Question: When user interaction creates a port in an object (right click on the object then "add left port"), all objects get the same port added, the same for the object in the palette.
How can I prevent the creation of a port from spreading to all objects?

'''
<!DOCTYPE html>
<html>
<head>
<meta name="viewport" content="width=device-width, initial-scale=1">
<title>LLDynp</title>
<meta name="description" content="Nodes with varying lists of ports on each of four sides." />
<!-- Copyright <PHONE> by Northwoods Software Corporation. -->
<meta charset="UTF-8">
<script src="../release/go-debug.js"></script>
<span id="diagramEventsMsg" style="color: red"></span>
<span id="changeMethodsMsg" style="color: red"></span>
<span id="BackgroundDoubleClicked" style="color: red"></span>
<p>
<script id="code">
function init() {
var $ = go.GraphObject.make; //for conciseness in defining node templates
myDiagram =
$(go.Diagram, "myDiagramDiv",
{
allowDrop: true, // from Palette
mouseDrop: function(e) { finishDrop(e, null); },
"commandHandler.archetypeGroupData": { isGroup: true, category: "OfGroups" },
"undoManager.isEnabled": true
});
// this function is used to highlight a Group that the selection may be dropped into
function highlightGroup(e, grp, show) {
if (!grp) return;
e.handled = true;
if (show) {
// cannot depend on the grp.diagram.selection in the case of external drag-and-drops;
// instead depend on the DraggingTool.draggedParts or .copiedParts
var tool = grp.diagram.toolManager.draggingTool;
var map = tool.draggedParts || tool.copiedParts; // this is a Map
// now we can check to see if the Group will accept membership of the dragged Parts
if (grp.canAddMembers(map.toKeySet())) {
grp.isHighlighted = true;
return;
}
}
grp.isHighlighted = false;
}
function finishDrop(e, grp) {
var ok = (grp !== null
? grp.addMembers(grp.diagram.selection, true)
: e.diagram.commandHandler.addTopLevelParts(e.diagram.selection, true));
if (!ok) e.diagram.currentTool.doCancel();
}
// LL
function showMessage(s) {
document.getElementById("diagramEventsMsg").textContent = s;
}
// To simplify this code we define a function for creating a context menu button:
function makeButton(text, action, visiblePredicate) {
return $("ContextMenuButton",
$(go.TextBlock, text),
{ click: action },
//{showMessage( "button: " + myDiagram.lastInput.button);
// don't bother with binding GraphObject.visible if there's no predicate
visiblePredicate ? new go.Binding("visible", "", function(o, e) { return o.myDiagram ? visiblePredicate(o, e) : false; }).ofObject() : {});
//}
}
var nodeMenu = // context menu for each Node
$(go.Adornment, "Horizontal",
makeButton("Add left port",
function (e, obj) { addPort("left"); }),
makeButton("Add right port",
function (e, obj) { addPort("right"); }),
); //Leon end nodeMenu
// Add a port to the specified side of the selected nodes.
function addPort(side) {
myDiagram.startTransaction("addPort");
myDiagram.selection.each(function(node) {
// skip any selected Links
if (!(node instanceof go.Node)) return;
// compute the next available index number for the side
var i = 0;
while (node.findPort(side + i.toString()) !== node) i++;
// now this new port name is unique within the whole Node because of the side prefix
var name = side + i.toString();
// get the Array of port data to be modified
var arr = node.data[side + "Array"];
showMessage ("node: " + node + ";name: " + name + ";arr: " + arr + ";node.data: " + node.data + "; node.data[side=" + node.data[side + "Array"]);
if (arr) { console.log("arr is true")
// create a new port data object
var newportdata = {
portId: name,
portColor: "rgb(180, 0, 0)" //go.Brush.randomColor()
// if you add port data properties here, you should copy them in copyPortData above
};
// and add it to the Array of port data
myDiagram.model.insertArrayItem(arr, -1, newportdata);
}
});
myDiagram.commitTransaction("addPort");
}
var portSize = new go.Size(10, 10);
myDiagram.linkTemplate =
$(go.Link,
{
routing: go.Link.Orthogonal, corner: 5,
relinkableFrom: true, relinkableTo: true
},
$(go.Shape, { stroke: "gray", strokeWidth: 2 }),
$(go.Shape, { stroke: "gray", fill: "gray", toArrow: "Standard" })
);
////////////// groupTemplateMap ///////////////////////////////////
myDiagram.groupTemplateMap.add("OfGroups",
$(go.Group, "Table",// left ports+ placeHolder+right ports
{ locationObjectName: "BODY",
selectionObjectName: "PH",
resizable: true,
resizeObjectName: "PH",
contextMenu: nodeMenu,
background: "transparent",
mouseDragEnter: function(e, grp, prev) { highlightGroup(e, grp, true); },
mouseDragLeave: function(e, grp, next) { highlightGroup(e, grp, false); },
computesBoundsAfterDrag: false,
mouseDrop: finishDrop,
handlesDragDropForMembers: true // don't need to define handlers on member Nodes and Links
},
new go.Binding("background", "isHighlighted", function(h) { return h ? "rgba(255,0,0,0.2)" : "transparent"; }).ofObject(),
new go.Binding("location", "loc", go.Point.parse).makeTwoWay(go.Point.stringify),
// the body
$(go.Panel, "Auto",
{ row: 1, column: 1, name: "BODY"
//stretch: go.GraphObject.Fill
},
$(go.Shape, "Rectangle",
{ fill: null, stroke: "rgb(0, 0, 200)", strokeWidth: 3,name: "PH",
minSize: new go.Size(56, 56) }),
$(go.Panel, "Vertical", // title above Placeholder
{alignment: go.Spot.Top},
$(go.Panel, "Horizontal", // button next to TextBlock
{ stretch: go.GraphObject.Horizontal, background: "#FFDD33" },
$("SubGraphExpanderButton",
{ alignment: go.Spot.Right, margin: 5 }),
$(go.TextBlock,
{
alignment: go.Spot.Left,
editable: true,
margin: 5,
font: "bold 18px sans-serif",
opacity: 0.75,
stroke: "#404040"
},
new go.Binding("text", "text").makeTwoWay())
), // end Horizontal Panel
$(go.Placeholder,
{ padding: 5
, alignment: go.Spot.TopLeft // no change
},
new go.Binding("desiredSize", "size", go.Size.parse).makeTwoWay(go.Size.stringify))
) // end Vertical Panel
), // end Auto Panel body
// the Panel holding the left port elements, which are themselves Panels,
// created for each item in the itemArray, bound to data.leftArray
$(go.Panel, "Vertical",
new go.Binding("itemArray", "leftArray"),
{ row: 1, column: 0,
itemTemplate:
$(go.Panel,
{ _side: "left", // internal property to make it easier to tell which side it's on
fromSpot: go.Spot.Left, toSpot: go.Spot.Left,
fromLinkable: true, toLinkable: true, cursor: "pointer"},
new go.Binding("portId", "portId"),
$(go.Shape, "Rectangle",
{ stroke: null, strokeWidth: 0,
desiredSize: portSize,
margin: new go.Margin(1,0) },
new go.Binding("fill", "portColor"))
) // end itemTemplate
}
), // end Vertical Panel
// the Panel holding the right port elements, which are themselves Panels,
// created for each item in the itemArray, bound to data.rightArray
$(go.Panel, "Vertical",
new go.Binding("itemArray", "rightArray"),
{ row: 1, column: 2,
itemTemplate:
$(go.Panel,
{ _side: "right",
fromSpot: go.Spot.Right, toSpot: go.Spot.Right,
fromLinkable: true, toLinkable: true, cursor: "pointer"},
new go.Binding("portId", "portId"),
$(go.Shape, "Rectangle",
{ stroke: null, strokeWidth: 0,
desiredSize: portSize,
margin: new go.Margin(1, 0) },
new go.Binding("fill", "portColor"))
) // end itemTemplate
}
), // end Vertical Panel
)
); // end groupTemplateMap.add("OfGroups"
var nodeDataArray = [];
var linkDataArray = [];
myDiagram.model = new go.GraphLinksModel(nodeDataArray, linkDataArray);
// initialize the Palette and its contents
myPalette =
$(go.Palette, "myPaletteDiv",
{
groupTemplateMap: myDiagram.groupTemplateMap
// ,layout: $(go.GridLayout, { wrappingColumn: 1, alignment: go.GridLayout.Position })
});
myPalette.model = new go.GraphLinksModel([
{ //key: 101,
text: 'UNIT',
leftArray: [], rightArray: [],
isGroup: true, isSubProcess: true,
category: "OfGroups", isAdHoc: true,
loc: '0 0' },
]);
}
</script>
</head>
<body onload="init()">
<!-- LL -->
<body onload="goIntro()">
<div id="container" class="container-fluid">
<div id="content">
<div id="sample">
<div style="width: 100%; display: flex; justify-content: space-between">
<div id="myPaletteDiv" style="width: 100px; margin-right: 2px; background-color: whitesmoke; border: solid 1px black"></div>
<div id="myDiagramDiv" style="flex-grow: 1; height: 480px; border: solid 1px black"></div>
</div>
</div>
</div>
</body>
</html>
'''
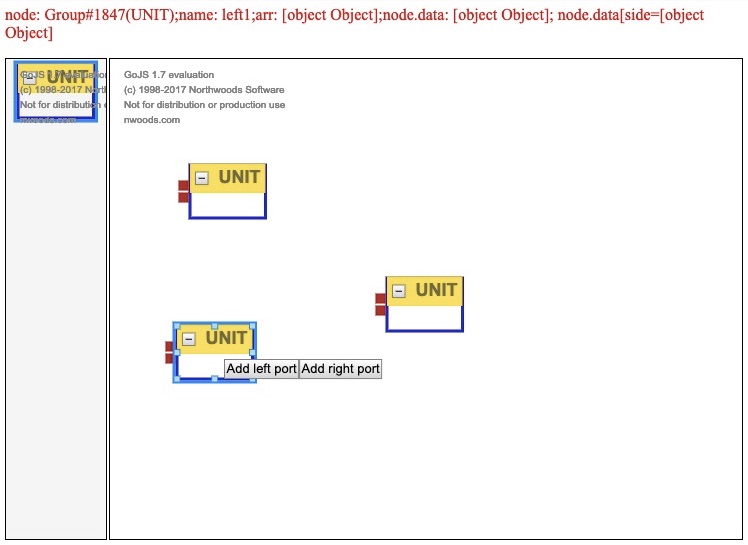
Answer: Please read the code for the Dynamic Ports sample at <URL>. Note the comments in the 'load' function.
'''
function load() {
myDiagram.model = go.Model.fromJson(. . .);
// When copying a node, we need to copy the data that the node is bound to.
// This JavaScript object includes properties for the node as a whole, and
// four properties that are Arrays holding data for each port.
// Those arrays and port data objects need to be copied too.
// Thus Model.copiesArrays and Model.copiesArrayObjects both need to be true.
// Link data includes the names of the to- and from- ports;
// so the GraphLinksModel needs to set these property names:
// linkFromPortIdProperty and linkToPortIdProperty.
}
'''
And notice in the JSON representation of the model how it sets those properties:
'''
{ "class": "go.GraphLinksModel",
"copiesArrays": true,
"copiesArrayObjects": true,
"linkFromPortIdProperty": "fromPort",
"linkToPortIdProperty": "toPort",
"nodeDataArray": [
{"key":1, "name":"Unit One", "loc":"101 204",
. . .
'''
So when you create a programmatically, be sure to set those same properties to the values that are appropriate for your data.